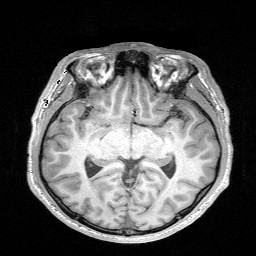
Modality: T1w
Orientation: coronal